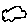
Label: cloud